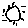
Label: sun